Interaction volume radius: 5 \u00c5
Interaction volume height: 25 \u00c5
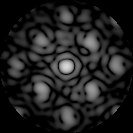
Disorder parameter: 0.3803